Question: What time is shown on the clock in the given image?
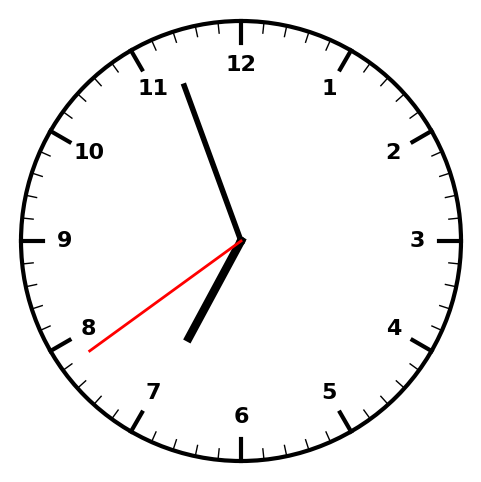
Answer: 06:56:39